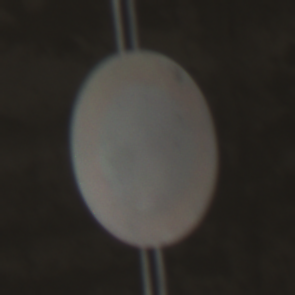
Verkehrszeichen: VerbotFahrzeugeAllerArt
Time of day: Midday
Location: Roofed (Tunnel)
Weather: NotSpecified
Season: NotSpecified
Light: Natural